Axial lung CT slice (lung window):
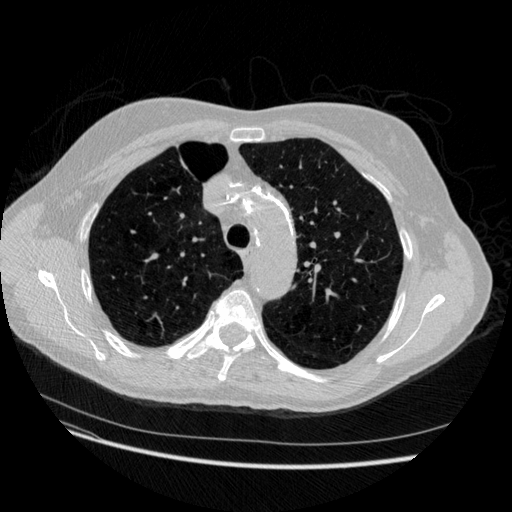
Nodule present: no